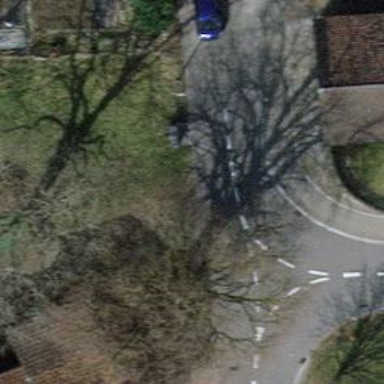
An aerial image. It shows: Bump for traffic calming.